Interaction volume radius: 5 \u00c5
Interaction volume height: 25 \u00c5
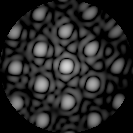
Disorder parameter: 0.1539